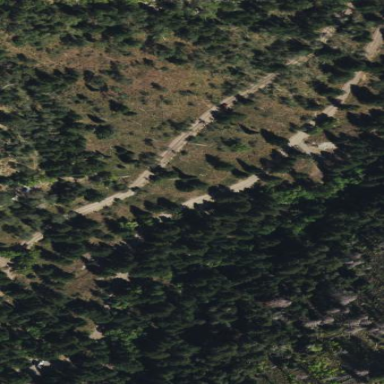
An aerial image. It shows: Unclassified road with gravel surface.